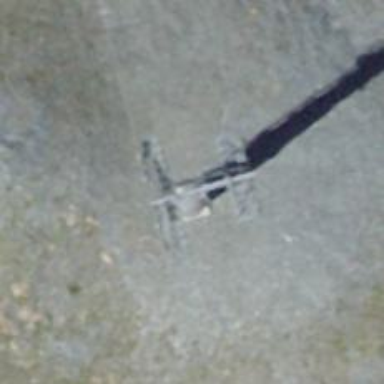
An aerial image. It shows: Pylon for aerialway.